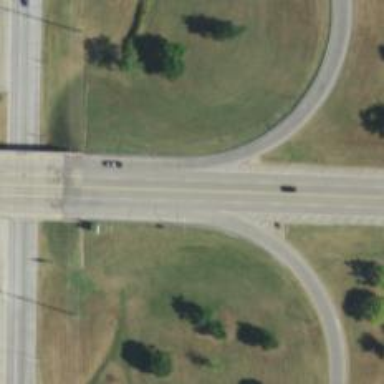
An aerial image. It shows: Trunk link highway.